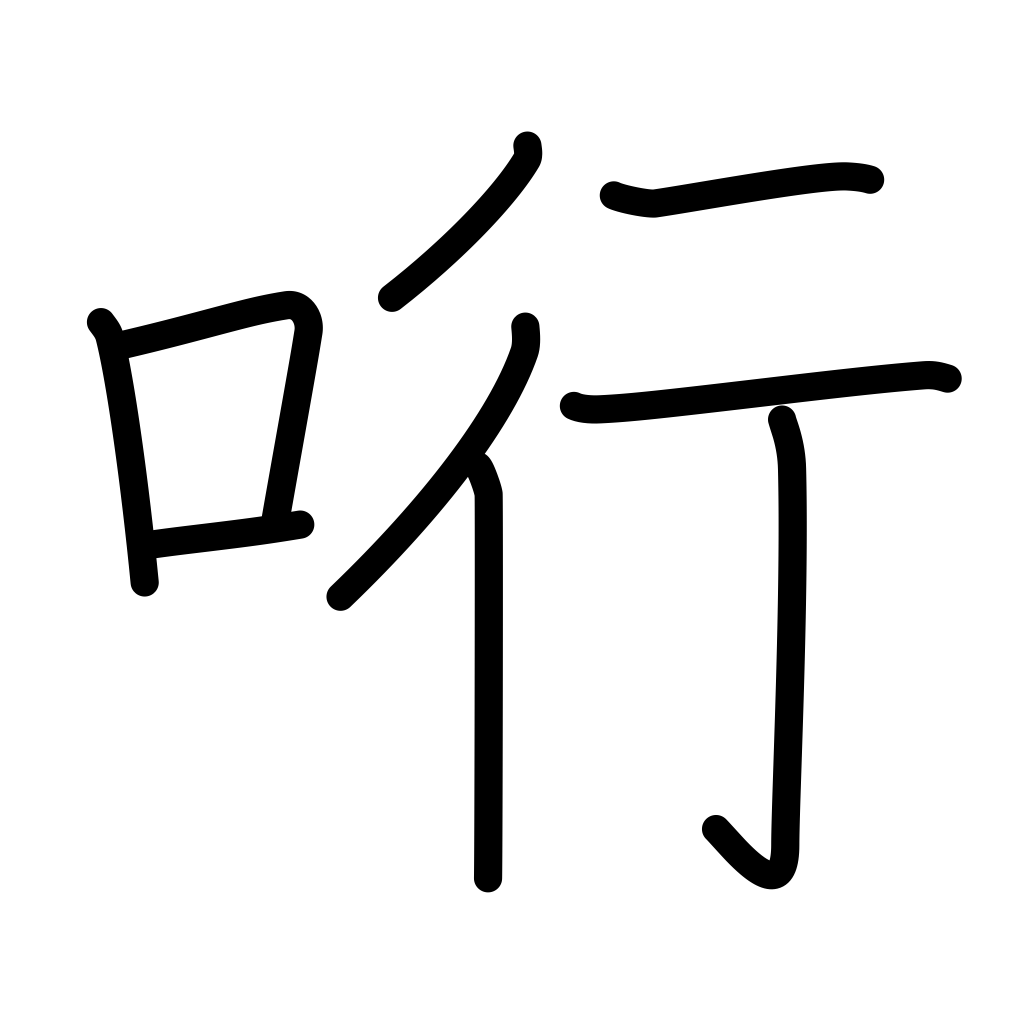
Meaning: invite, entice